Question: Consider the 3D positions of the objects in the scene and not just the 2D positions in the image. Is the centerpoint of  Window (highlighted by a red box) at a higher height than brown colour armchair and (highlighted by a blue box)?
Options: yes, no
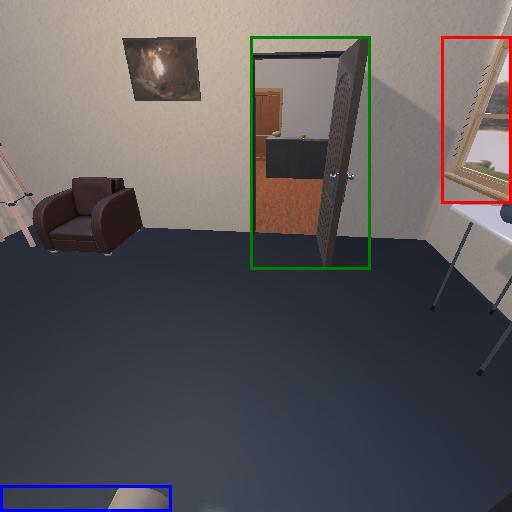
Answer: yes